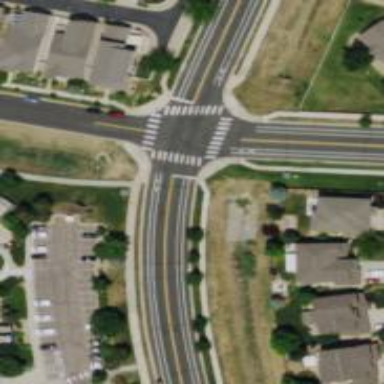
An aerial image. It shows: Marked road crossing.